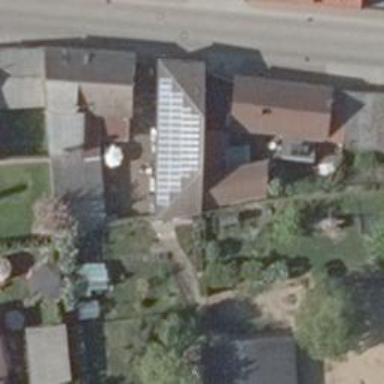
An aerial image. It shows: Small solar photovoltaic panel generator is producing electricity.